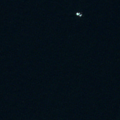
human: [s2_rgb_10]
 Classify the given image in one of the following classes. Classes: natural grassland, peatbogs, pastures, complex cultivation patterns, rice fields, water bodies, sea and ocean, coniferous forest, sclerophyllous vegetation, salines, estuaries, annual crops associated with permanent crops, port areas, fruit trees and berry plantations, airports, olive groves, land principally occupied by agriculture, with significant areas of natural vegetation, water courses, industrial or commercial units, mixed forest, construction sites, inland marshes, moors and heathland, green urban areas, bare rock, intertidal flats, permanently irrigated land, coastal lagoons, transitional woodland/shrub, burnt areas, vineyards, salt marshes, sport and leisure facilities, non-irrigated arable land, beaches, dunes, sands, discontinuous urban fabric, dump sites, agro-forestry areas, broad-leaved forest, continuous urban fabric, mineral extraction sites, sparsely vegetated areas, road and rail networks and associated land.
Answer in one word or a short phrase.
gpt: sea and ocean